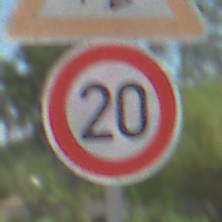
Verkehrszeichen: Geschwindigkeit20
Zusatzzeichen oben: AmphibienwanderungRechts
Umgebung: Outdoor, Nature
Tageszeit: Midday
Wetter: Clear
Licht: Natural
Jahreszeit: NotSpecified
Kontrast: HighContrast